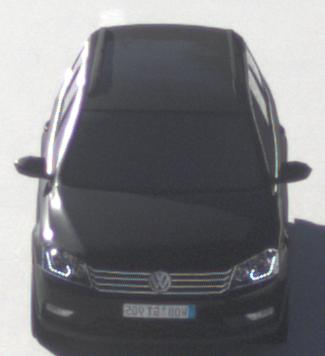
Make: VW
Model: Passat Alltrack 1.8 TSI
Detailed model: Passat (B7) Alltrack
Model produced from: 2012/03
Model produced until: 2013/06
Doors: 5
Color: black
Road condition: dry road
Daytime: sunrise or sunset
Contrast: high contrast